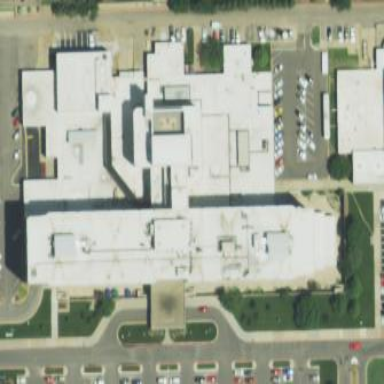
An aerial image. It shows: Hospital building.